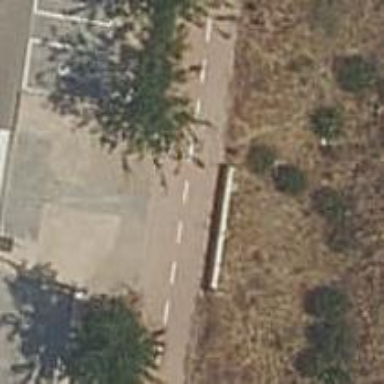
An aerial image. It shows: Cycleway.